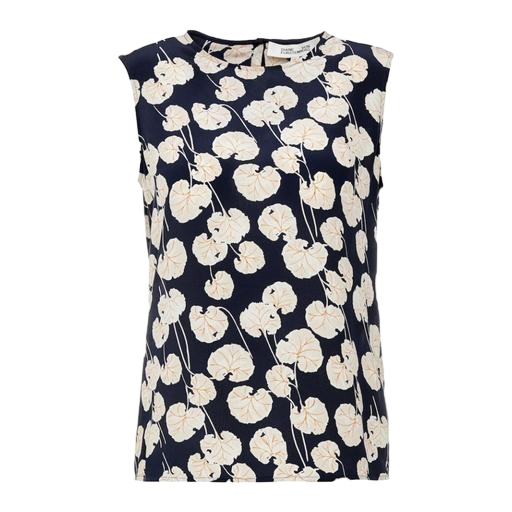
sleeveless floral-print top, sleeveless floral-print shirt, blue sleeveless floral-print shirt, white background